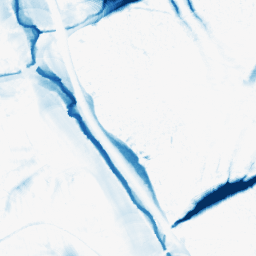
Category: morphological
Decomposition family: morphological_ellipse
Decomposition parameters: operation: closing
width: 30
height: 50
Upsampling method: quintic
Upsampling parameters: scale: 4
Upsampling scale: 4